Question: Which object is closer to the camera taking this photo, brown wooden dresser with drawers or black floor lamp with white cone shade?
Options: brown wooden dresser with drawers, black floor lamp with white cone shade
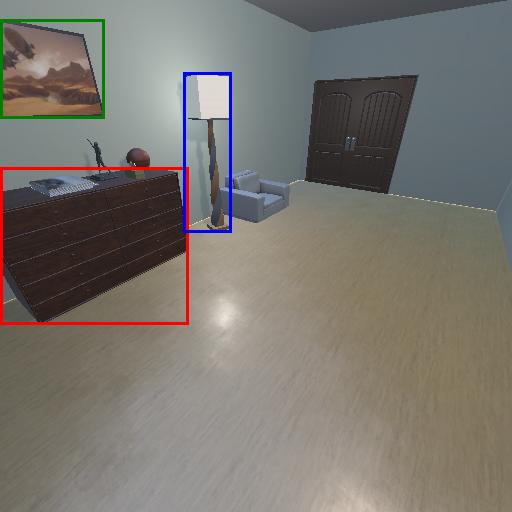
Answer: brown wooden dresser with drawers